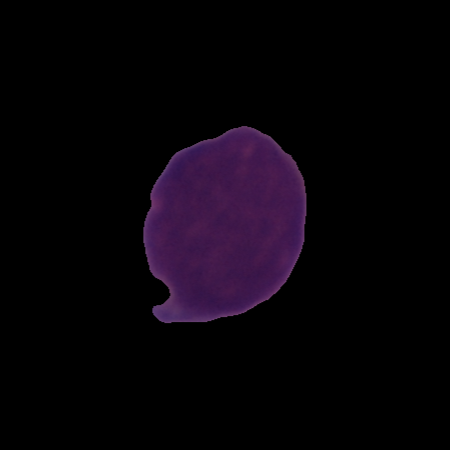
Label: cancer